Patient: sex M, age 63
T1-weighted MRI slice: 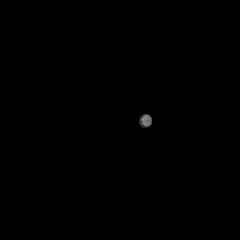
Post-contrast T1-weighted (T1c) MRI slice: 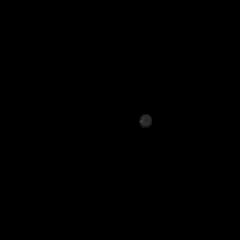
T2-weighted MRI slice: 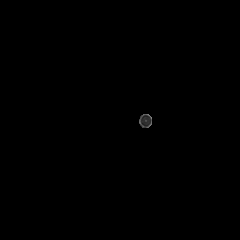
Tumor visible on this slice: no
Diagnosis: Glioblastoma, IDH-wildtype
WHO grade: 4